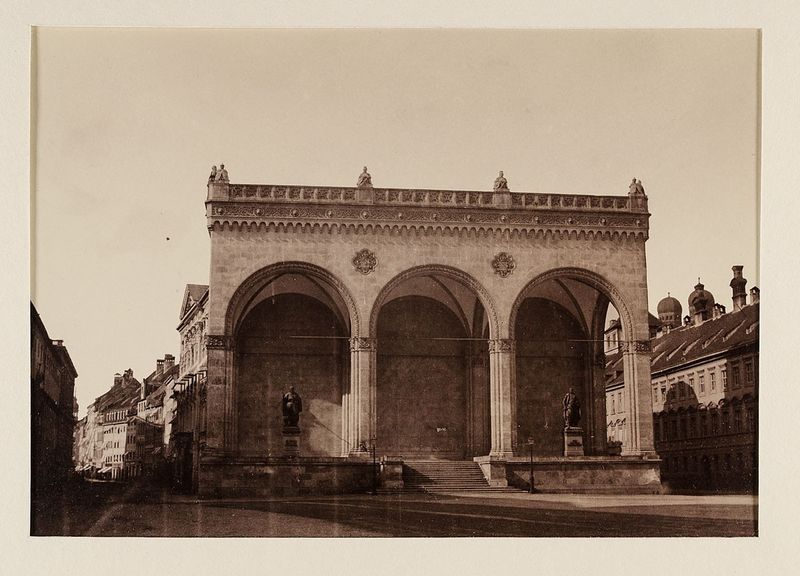
Titel: Feldherrnhalle, München
Künstler: Georg Böttger
Standort: Hamburg
Institution: Museum für Kunst und Gewerbe Hamburg
Schlagwörter: stadt, statue, ort, dorf, foto, fotografie, photographie, stadtansicht, denkmal, photo, karton, standbild, monument, profanarchitektur, architekturfotografie, feldherrnhalle, odeonsplatz, albumin, lichtbild, historische, architekturphotographie, bildwerke, angewandte und bildende kunst, hessische systematik, schwarzweißpositivverfahren, silbersalzverfahren, schwarzweißfotografie, gebäude, örtlichkeit, straße, stätte, straßen, plätze, albuminpapier